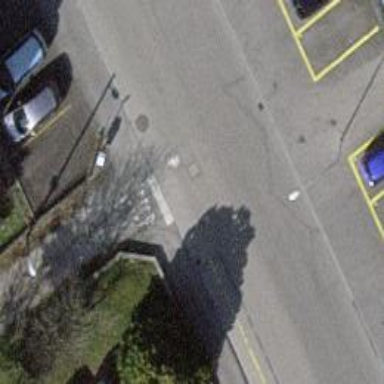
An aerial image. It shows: Residential road with asphalt surface and sidewalks.